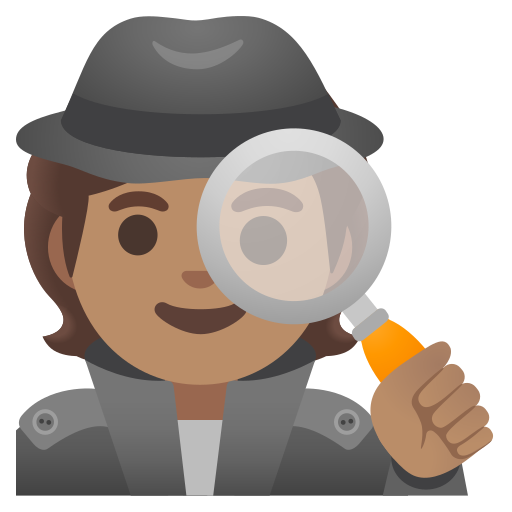
Emoji: 🕵🏽